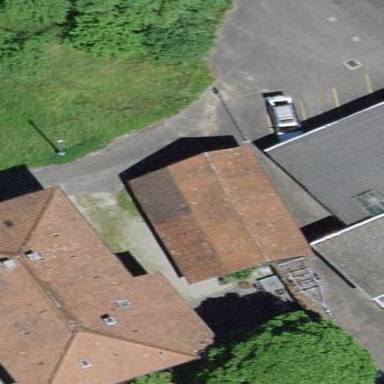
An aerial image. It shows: Rural barn.